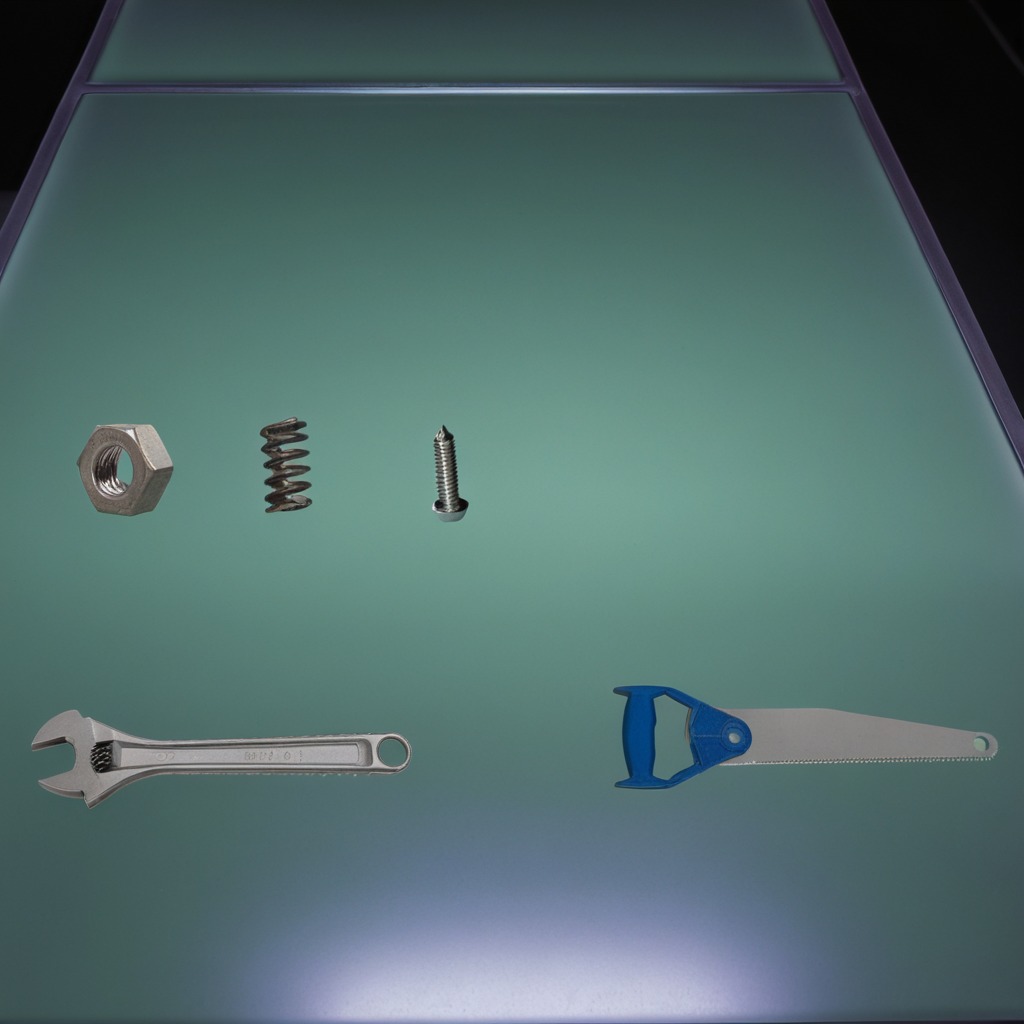
A metal machine screw, a coiled metal spring, a handheld metal saw, a metal nut, and a wrench are lying on the table.